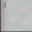
Piece: xx